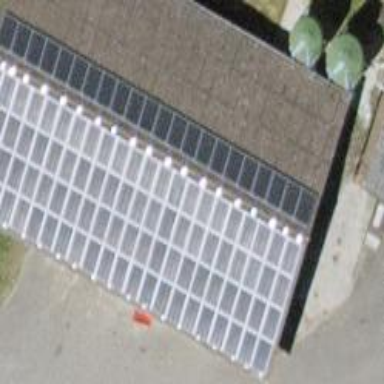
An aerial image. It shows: Solar power generator using photovoltaic panels.